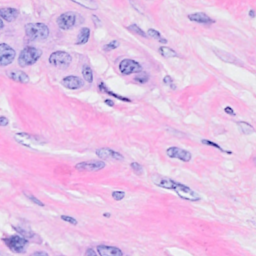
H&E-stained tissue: Breast